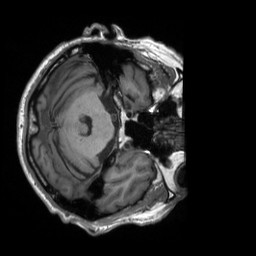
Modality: T1w
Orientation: axial
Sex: female
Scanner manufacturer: siemens
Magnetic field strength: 3 T
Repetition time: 2.3 s
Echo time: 0.00226 s